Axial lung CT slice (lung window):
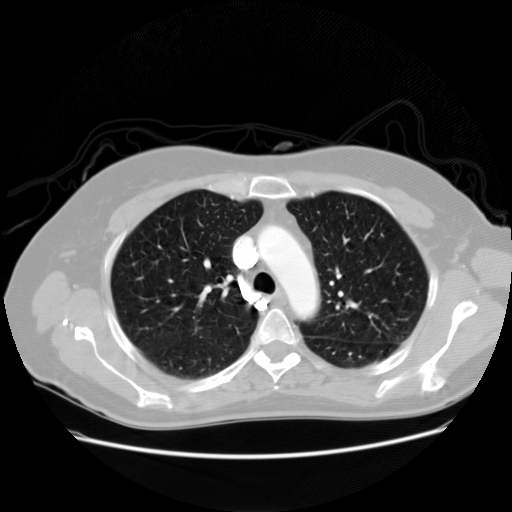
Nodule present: no